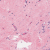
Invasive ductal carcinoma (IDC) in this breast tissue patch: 1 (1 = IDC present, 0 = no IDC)